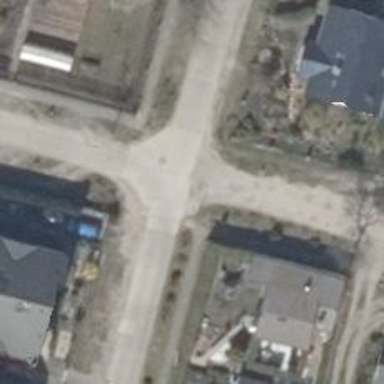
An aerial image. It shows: Residential road paved with concrete.